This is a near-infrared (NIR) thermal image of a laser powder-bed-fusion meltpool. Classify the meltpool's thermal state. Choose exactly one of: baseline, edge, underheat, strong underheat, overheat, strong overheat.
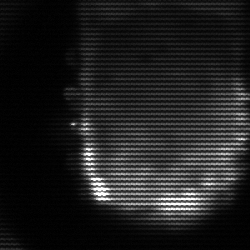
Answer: baseline